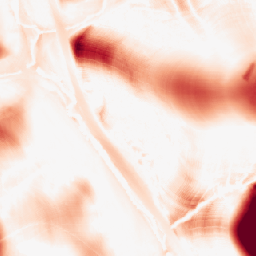
Category: morphological
Decomposition family: morphological
Decomposition parameters: operation: opening
size: 50
Upsampling method: nearest
Upsampling parameters: scale: 8
Upsampling scale: 8